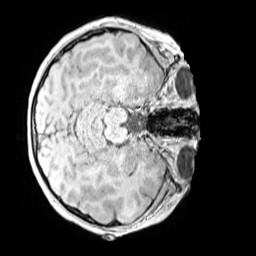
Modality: MP2RAGE
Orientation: axial
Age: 10
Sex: female
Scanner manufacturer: siemens
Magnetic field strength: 3 T
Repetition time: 4 s
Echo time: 0.00299 s